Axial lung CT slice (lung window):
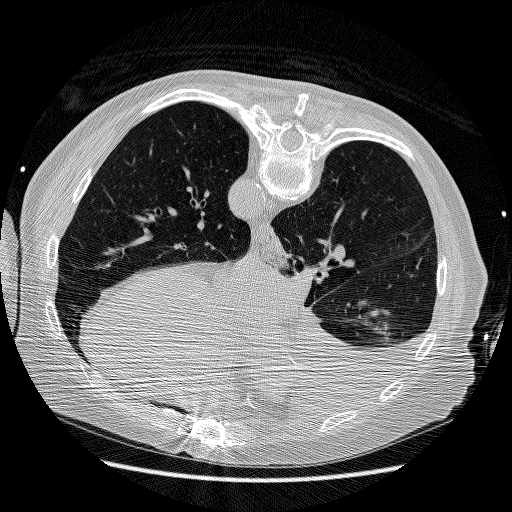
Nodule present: no